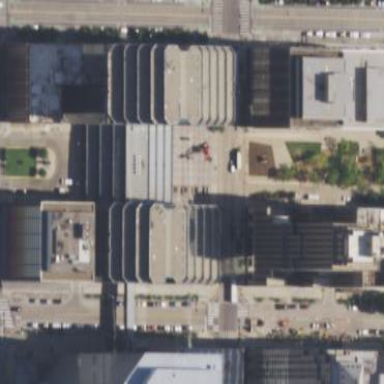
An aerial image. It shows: Office building.